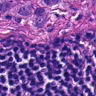
Metastatic tissue present: yes